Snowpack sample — Buffalo Mountain, Silverthorne, Colorado, USA (2/22/26, 2:02 PM MST)
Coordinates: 39.622, -106.113
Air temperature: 33 °F
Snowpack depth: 63 cm
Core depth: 40 cm
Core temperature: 26.6 °F
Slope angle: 11°, slope face: 116°
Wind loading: low
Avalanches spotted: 0
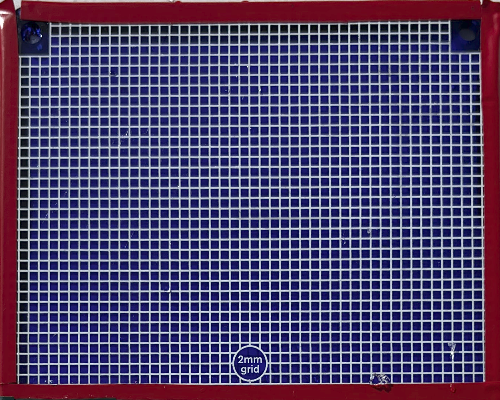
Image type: profile
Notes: In a firebreak similar to site 1, minimal wind loading with no spotted avalanches (not many faces in view though)